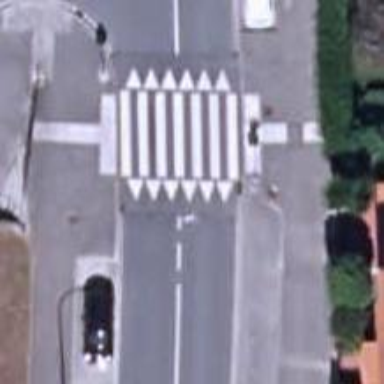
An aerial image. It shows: Marked road crossing with traffic calming table.